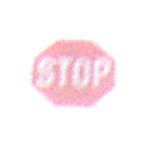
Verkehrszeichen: Stop
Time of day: MorningAfternoon
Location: Outdoor (Suburban)
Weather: PartlyCloudy
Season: NotSpecified
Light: Natural